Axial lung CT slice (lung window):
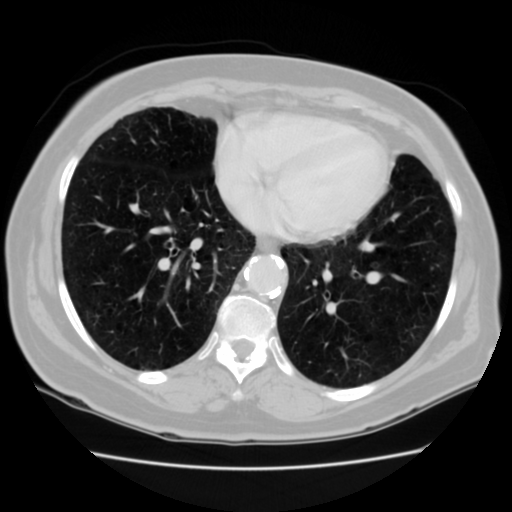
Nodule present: no